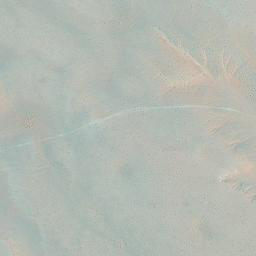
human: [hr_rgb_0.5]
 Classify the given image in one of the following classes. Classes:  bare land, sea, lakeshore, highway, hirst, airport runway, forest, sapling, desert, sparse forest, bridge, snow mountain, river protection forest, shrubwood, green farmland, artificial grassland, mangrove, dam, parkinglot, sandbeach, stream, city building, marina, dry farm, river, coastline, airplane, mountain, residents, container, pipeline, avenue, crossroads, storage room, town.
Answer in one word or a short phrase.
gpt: desert